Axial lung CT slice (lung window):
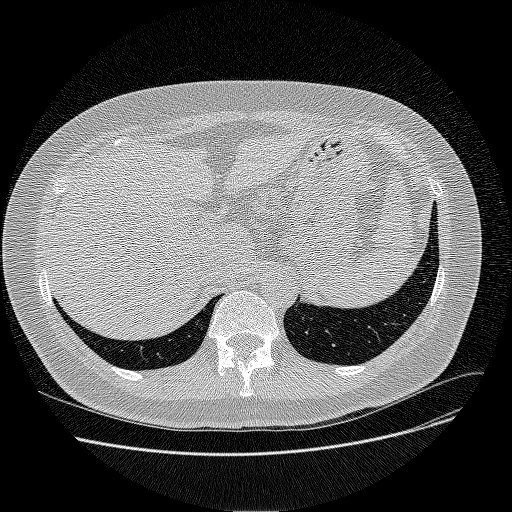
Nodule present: no